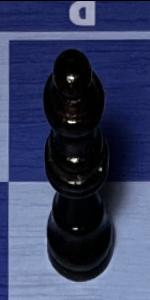
Label: Queen_Black